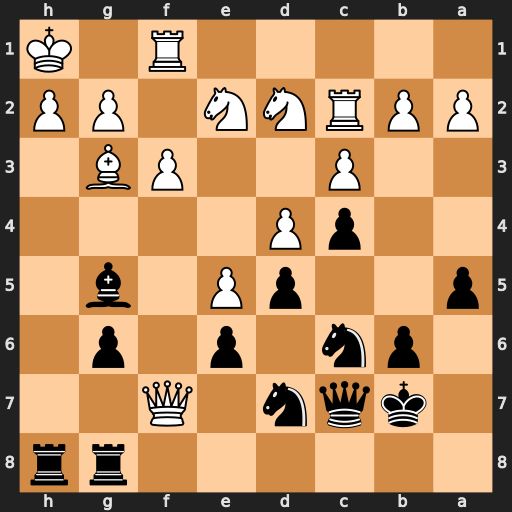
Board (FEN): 6rr/1kqn1Q2/1pn1p1p1/p2pP1b1/2pP4/2P2PB1/PPRNN1PP/5R1K
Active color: b
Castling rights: -
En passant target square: -
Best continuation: Nd8 Qxg8 Rxg8